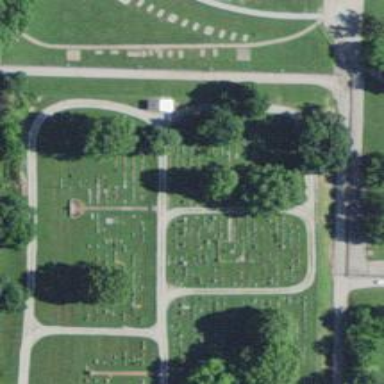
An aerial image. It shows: Cemetery.